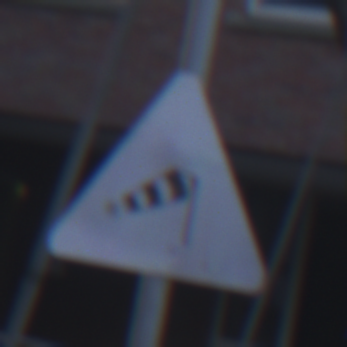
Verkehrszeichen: SeitenwindVonRechts
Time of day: SunriseSunset
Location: Outdoor (Urban)
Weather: Clear
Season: NotSpecified
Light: Natural